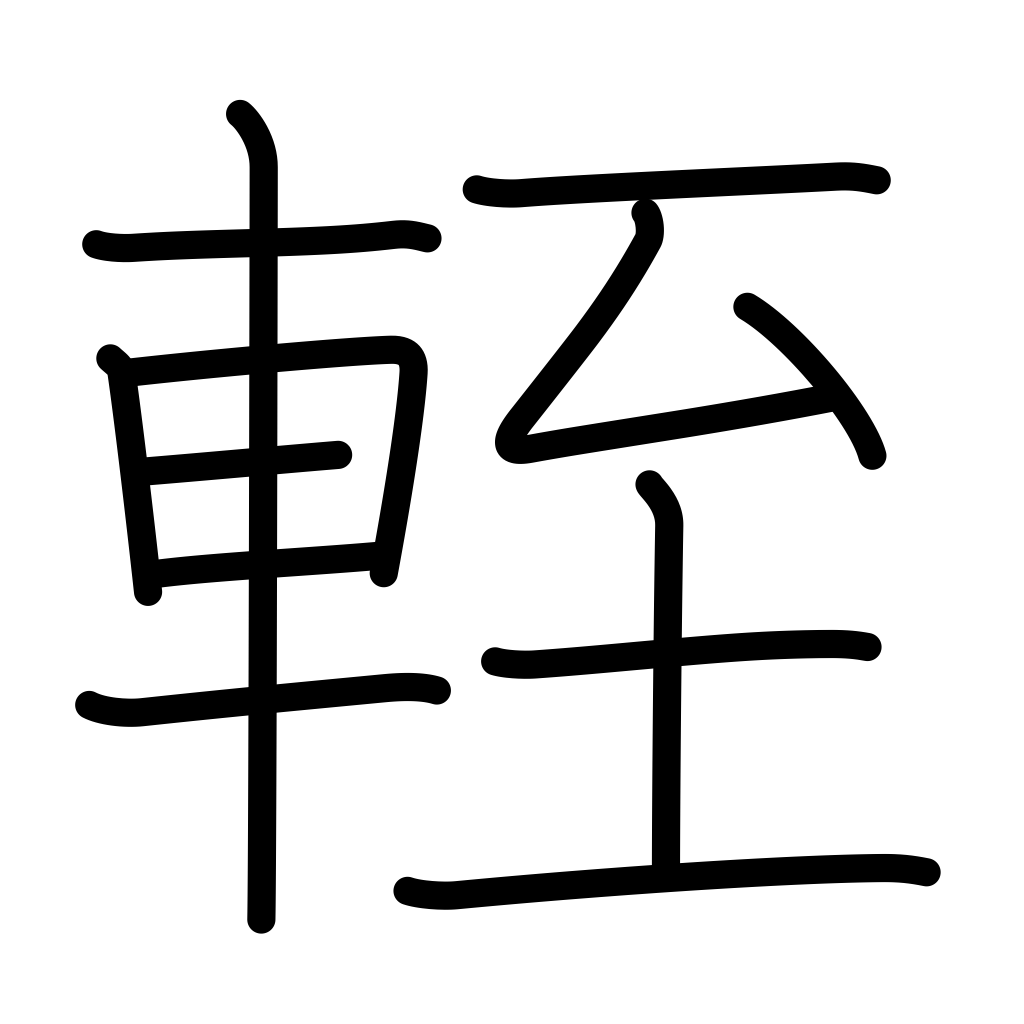
Meaning: low